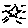
Label: star